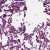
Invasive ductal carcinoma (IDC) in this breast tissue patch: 0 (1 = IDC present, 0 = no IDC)